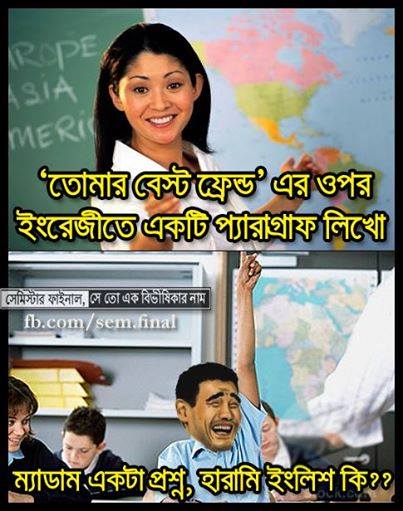
Caption: তোমার বেস্ট ফ্রেন্ড এর ওপর ইংরেজিতে একটি প্যারাগ্রাফ লিখো ম্যাডাম একটা প্রশ্ন, হারামি ইংলিশ কি??
Label: hate